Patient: sex F, age 65
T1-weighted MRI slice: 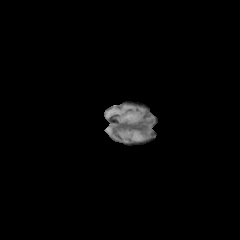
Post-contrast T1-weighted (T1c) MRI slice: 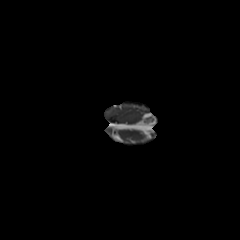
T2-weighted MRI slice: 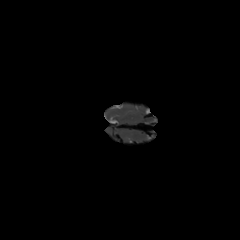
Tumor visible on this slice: no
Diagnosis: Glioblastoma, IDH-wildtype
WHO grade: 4